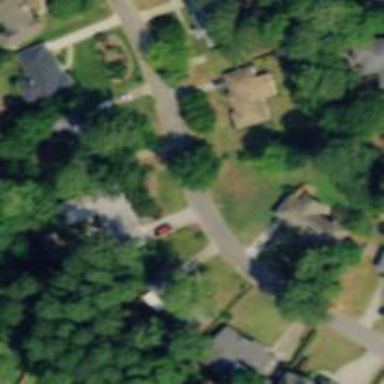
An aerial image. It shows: Residential road.